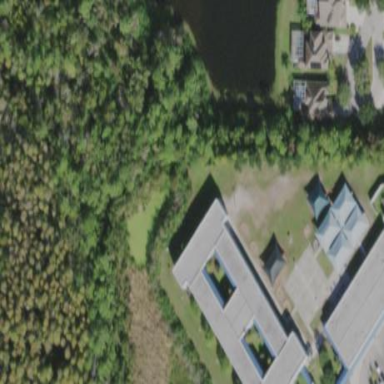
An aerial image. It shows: School building.